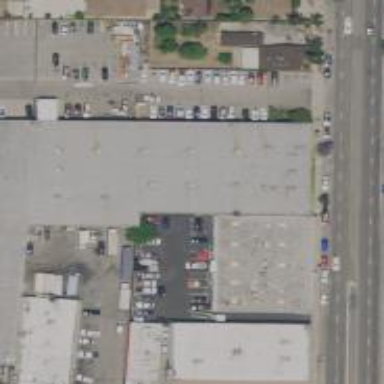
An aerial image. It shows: Industrial building.